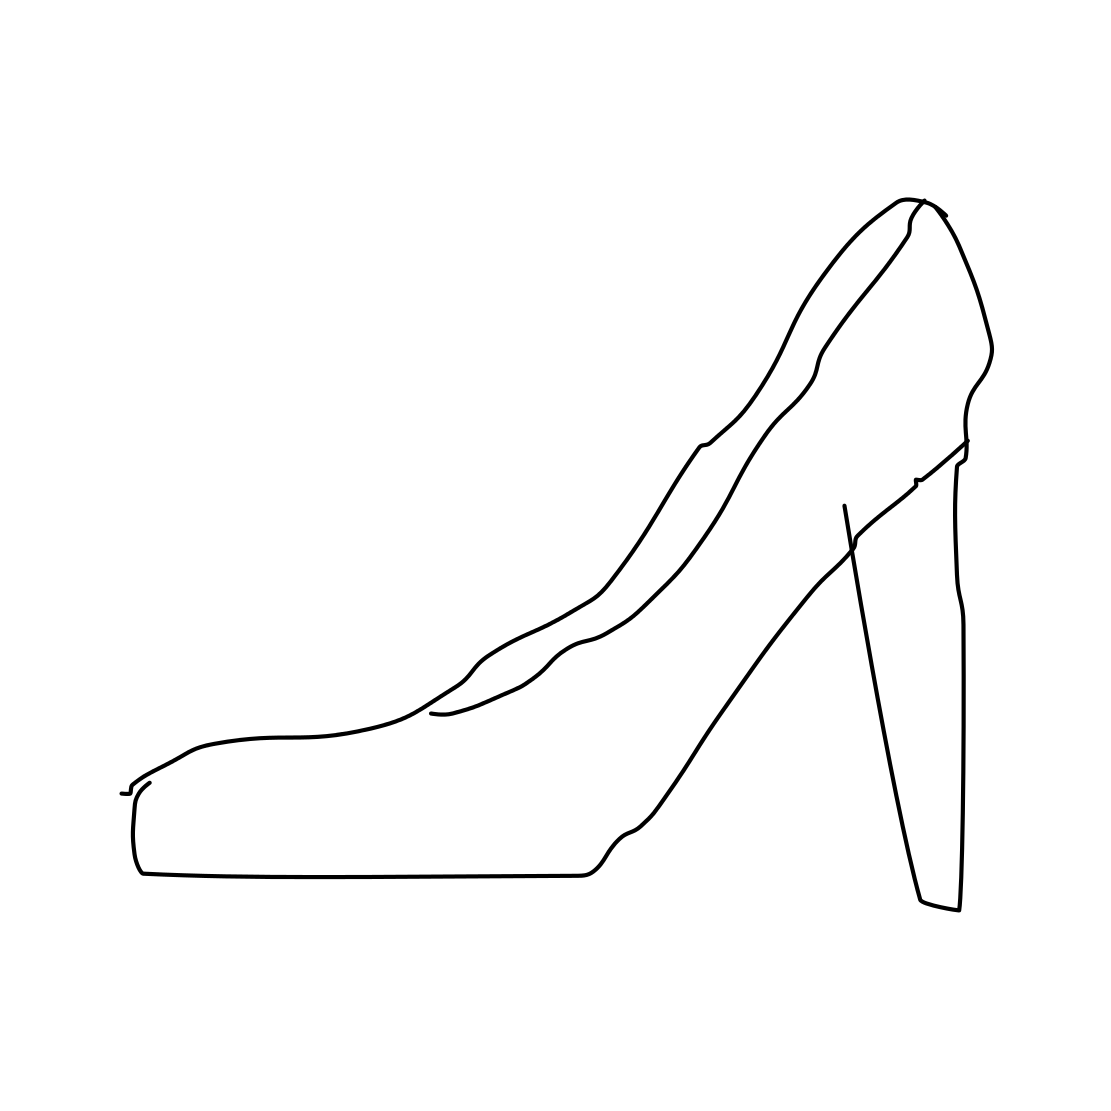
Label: shoe